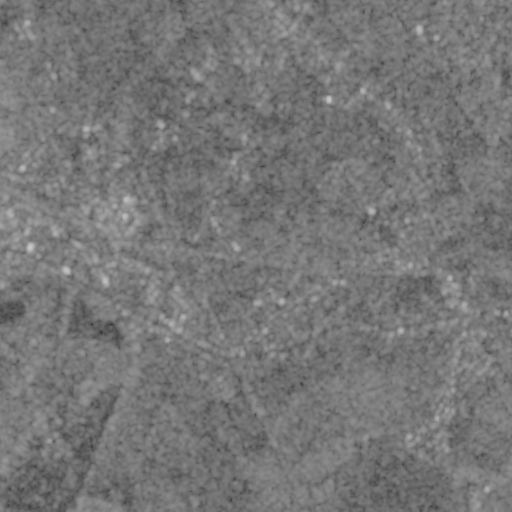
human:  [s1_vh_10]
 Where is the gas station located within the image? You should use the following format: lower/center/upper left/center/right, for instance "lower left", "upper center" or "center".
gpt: The gas station is located in the center left of the image.
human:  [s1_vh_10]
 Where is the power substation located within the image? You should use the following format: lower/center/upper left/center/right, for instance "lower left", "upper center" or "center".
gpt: The power substation is located in the center left of the image.
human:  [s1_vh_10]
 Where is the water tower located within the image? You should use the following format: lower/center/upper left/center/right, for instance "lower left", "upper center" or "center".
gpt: The water tower is located in the lower center of the image.
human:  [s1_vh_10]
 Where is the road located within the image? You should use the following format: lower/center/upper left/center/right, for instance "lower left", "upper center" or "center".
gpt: There is no road in the image.

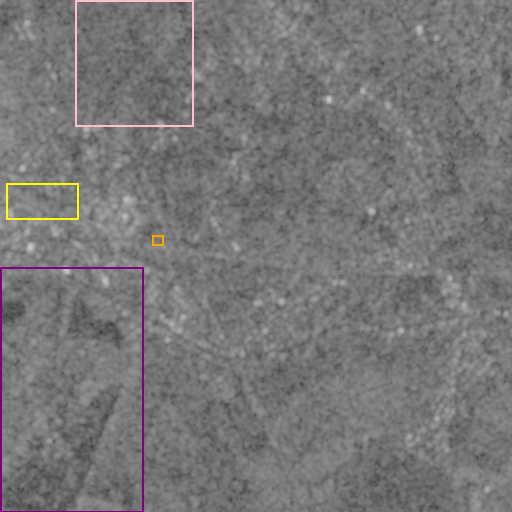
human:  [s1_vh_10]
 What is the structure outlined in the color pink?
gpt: The structure outlined in pink is a crop field.
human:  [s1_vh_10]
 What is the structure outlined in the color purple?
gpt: The structure outlined in purple is a park.
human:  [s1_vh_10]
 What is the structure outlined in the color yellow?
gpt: The structure outlined in yellow is a parking lot.
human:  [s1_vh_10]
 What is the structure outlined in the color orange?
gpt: The structure outlined in orange is a power substation.
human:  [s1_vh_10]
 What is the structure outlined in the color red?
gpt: There is no red outline.